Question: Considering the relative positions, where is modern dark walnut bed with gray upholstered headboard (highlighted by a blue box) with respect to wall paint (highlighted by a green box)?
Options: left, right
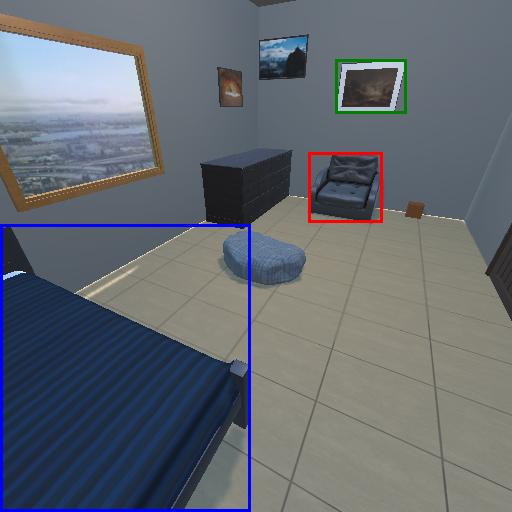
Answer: left